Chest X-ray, PA view. Patient: 62 years old, sex F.
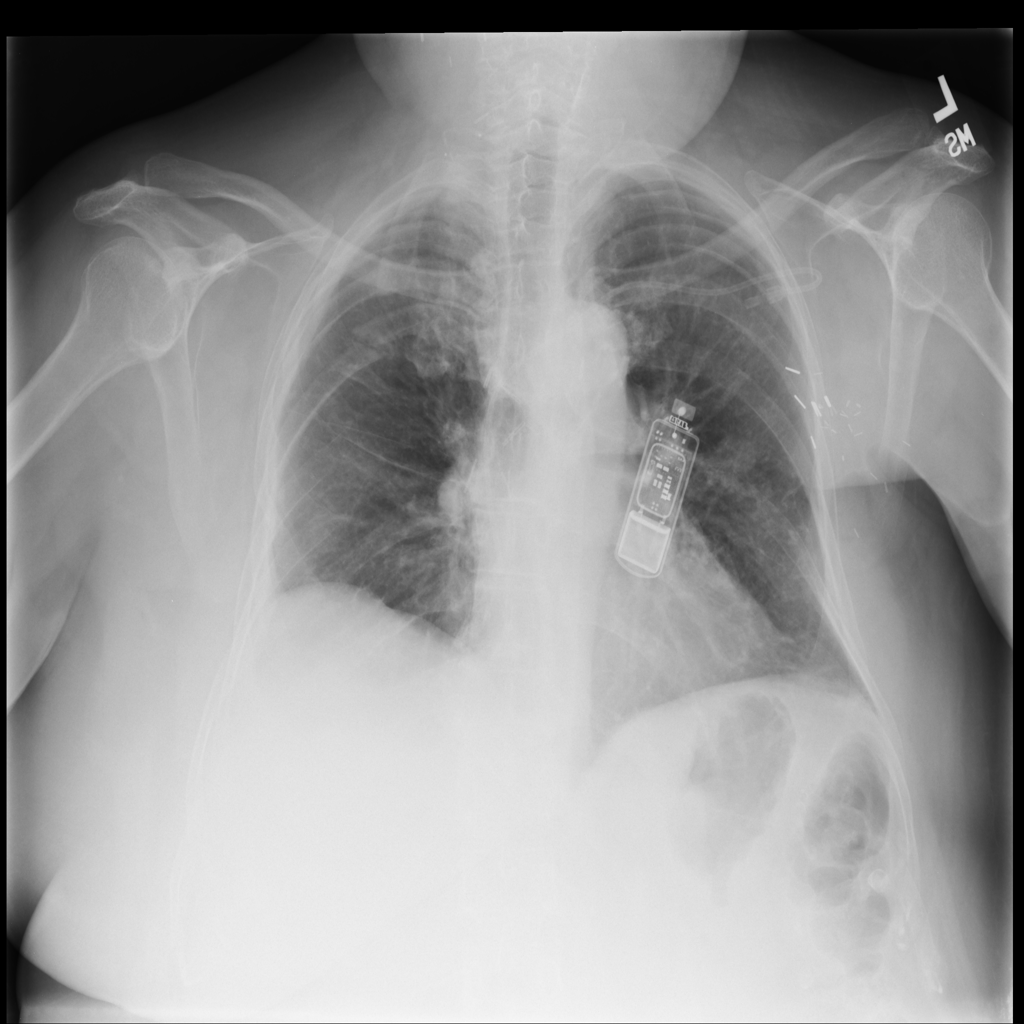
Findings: No Finding